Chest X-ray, AP view. Patient: 25 years old, sex F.
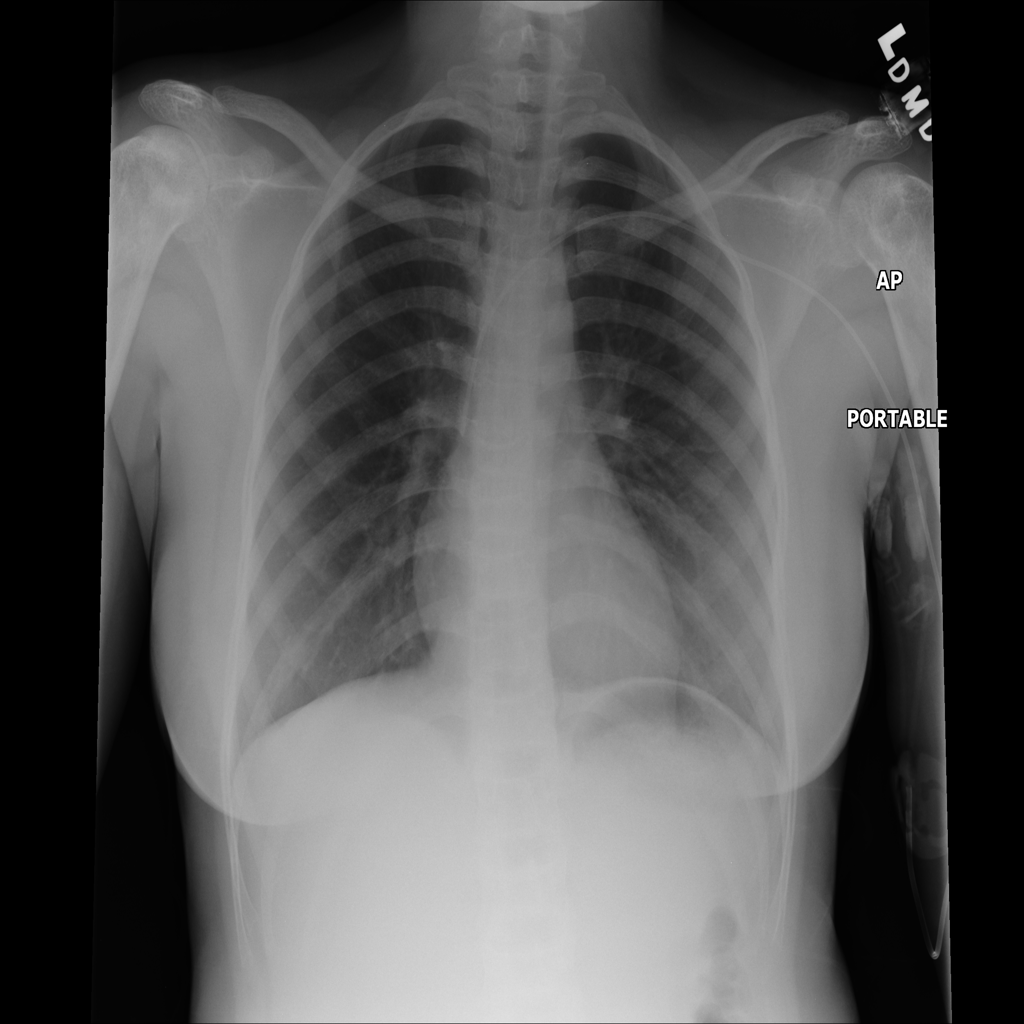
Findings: No Finding